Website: crate-barrel
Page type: receipt
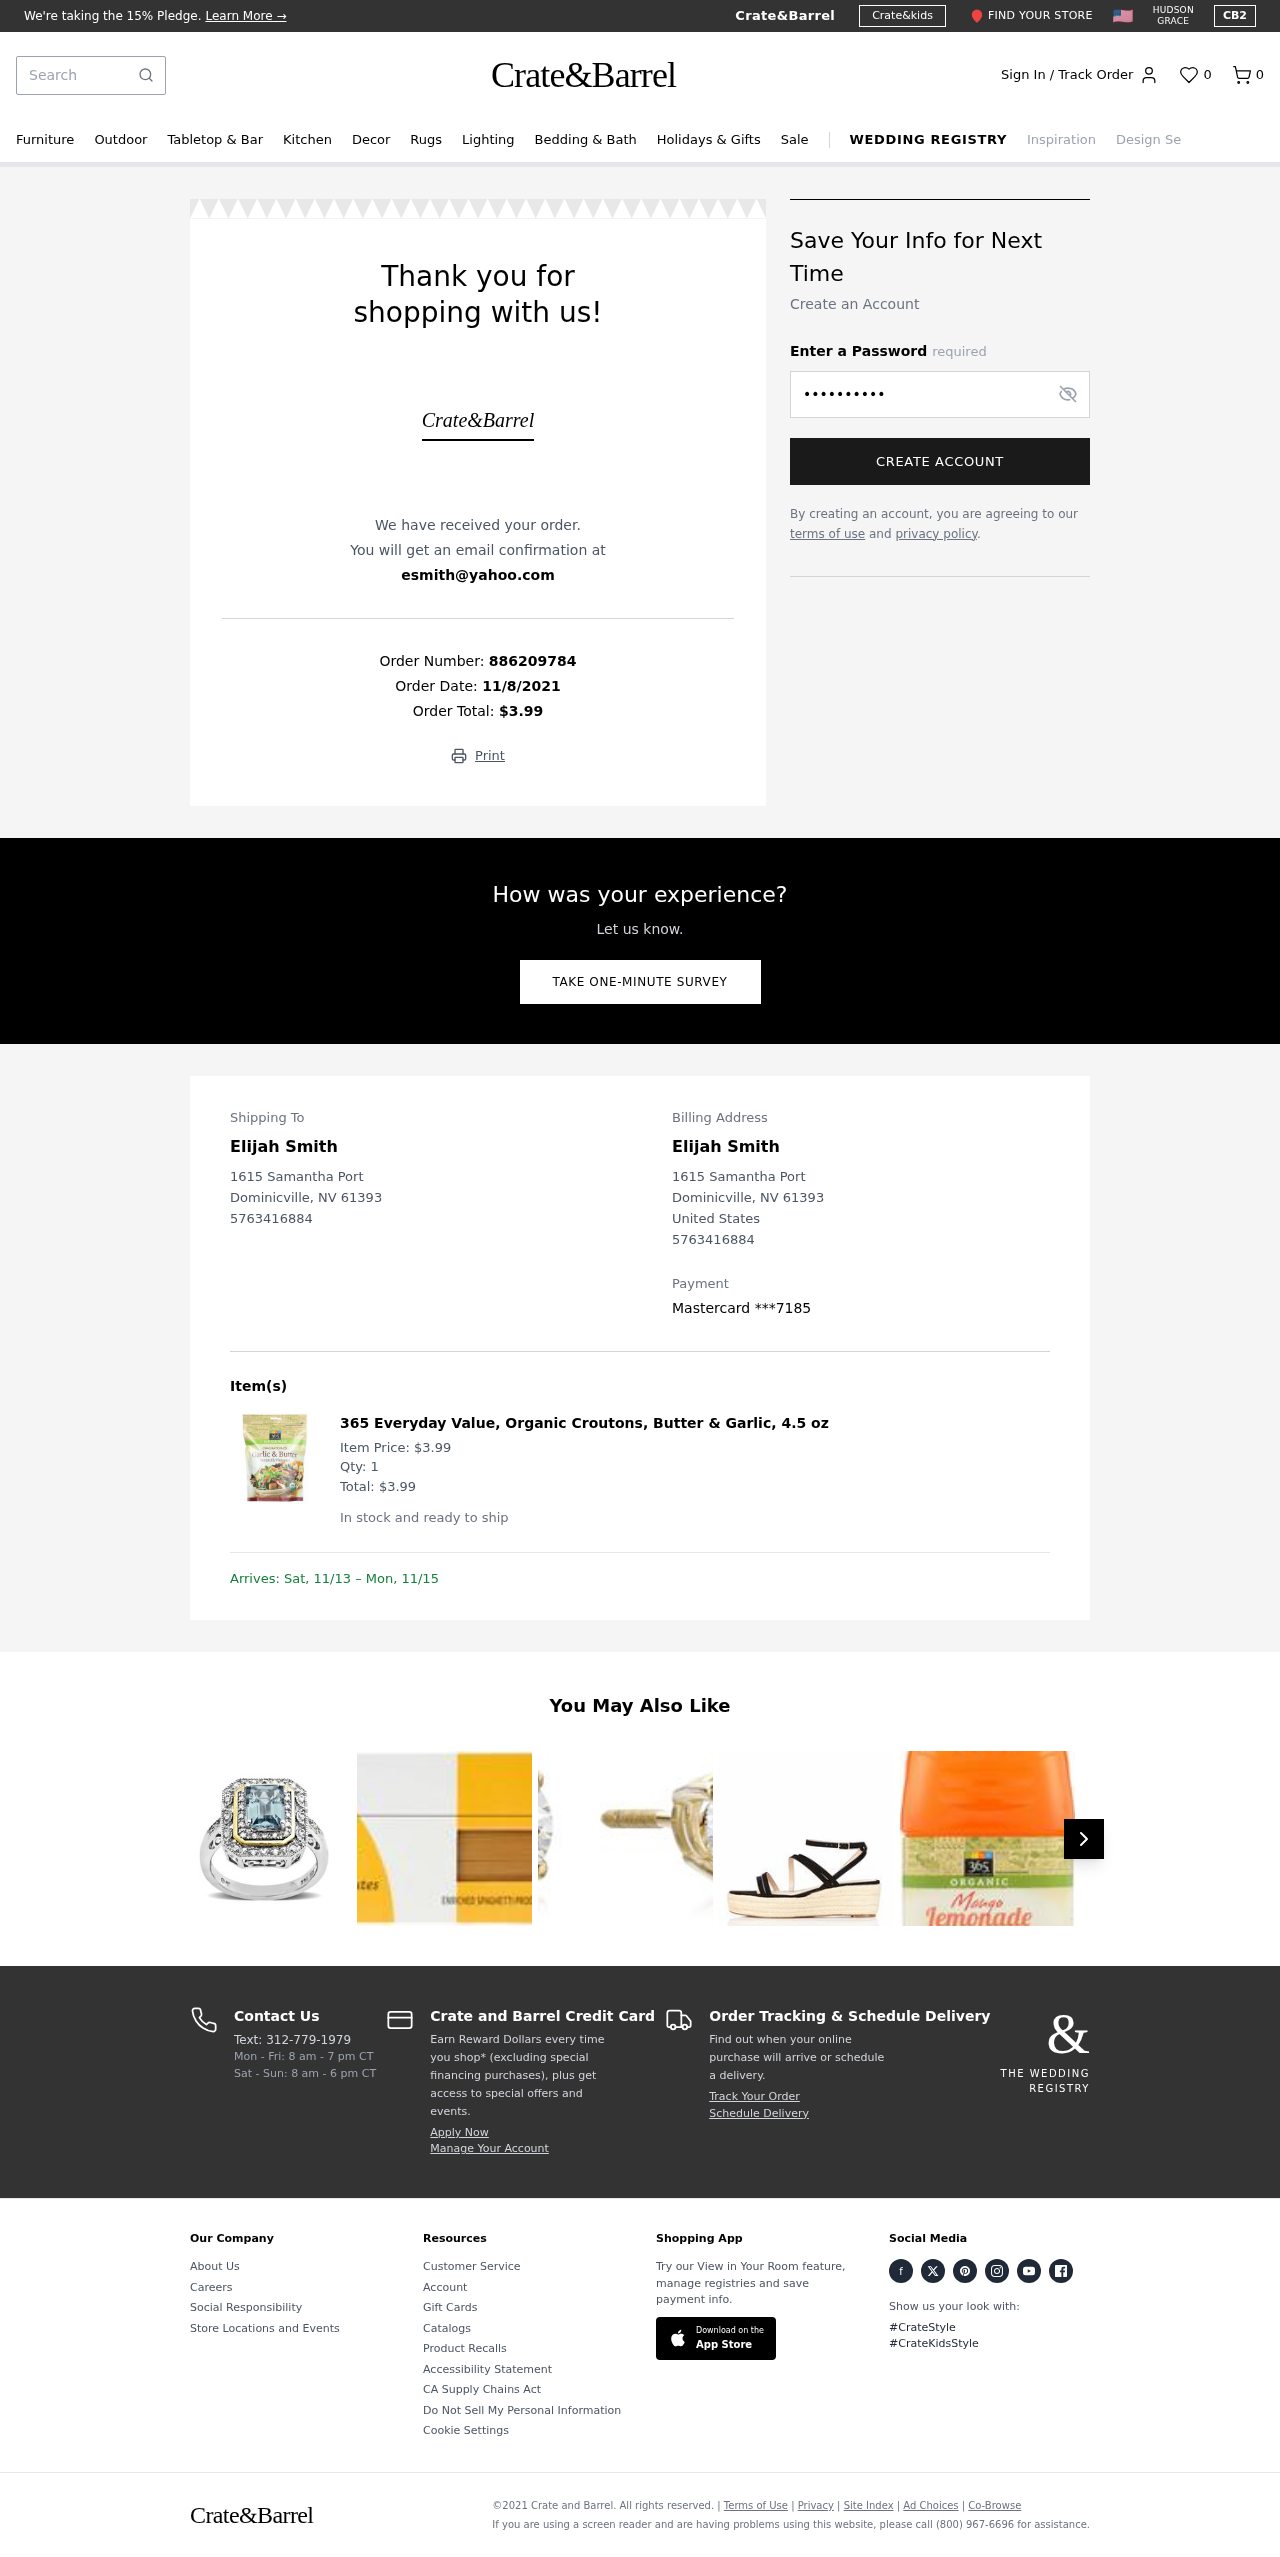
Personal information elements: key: PII_CARD_LAST4
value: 7185
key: PII_CARD_TYPE
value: Mastercard
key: PII_CITY
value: Dominicville
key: PII_COUNTRY
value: United States
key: PII_EMAIL
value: esmith@yahoo.com
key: PII_FULLNAME
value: Elijah Smith
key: PII_PHONE
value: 5763416884
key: PII_POSTCODE
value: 61393
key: PII_STATE_ABBR
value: NV
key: PII_STREET
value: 1615 Samantha Port
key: PII_FULLNAME2
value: Elijah Smith
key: PII_CITY2
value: Dominicville
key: PII_STATE_ABBR2
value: NV
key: PII_POSTCODE_FULL
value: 61393
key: PII_POSTCODE_NUMERIC
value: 61393
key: PII_PHONE2
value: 5763416884
Product elements: key: PRODUCT1_NAME
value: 365 Everyday Value, Organic Croutons, Butter & Garlic, 4.5 oz
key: PRODUCT1_PRICE
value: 3.99
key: PRODUCT1_QUANTITY
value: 1
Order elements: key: ORDER_NUM_ITEMS
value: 0
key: ORDER_ID
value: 886209784
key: ORDER_DATE
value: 11/8/2021
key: ORDER_TOTAL
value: $3.99
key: ORDER_ITEM_TOTAL
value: $3.99
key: ORDER_DELIVERY_DATE
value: Sat, 11/13 – Mon, 11/15
Search elements: key: HEADER_SEARCH
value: Search
Other elements: key: FAVORITES_COUNT
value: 0